Question: I'm trying to do a check that will determine if the local Windows guest account is turned on or off.
As far as I can tell the only place the the on/off setting has any impact is in the Local Security Policy setting "Deny log on locally".
An acceptable workaround would be any check that can determine if the built-in guest account is capable of being displayed during the log-in screen. That question is really the only thing my method needs to know. Thanks in advance.
Edit for clarification:

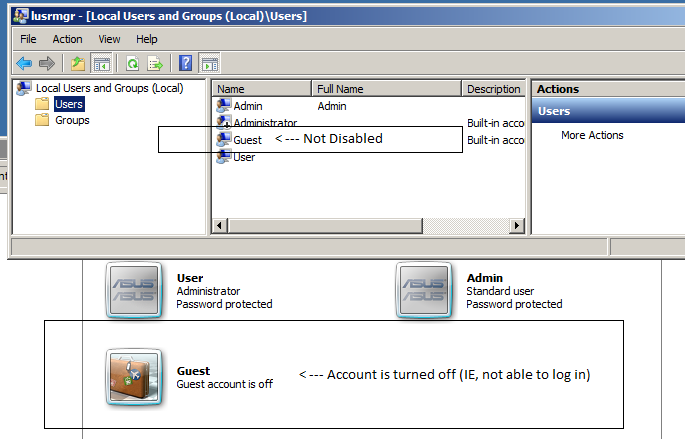
Answer: This question was answered by <URL>:
Since I'm really only trying to determine the status of this setting (as opposed to editing it), the solution provided was to export the security policy using secedit.
'''
secedit.exe /export /cfg %temp%\UserRights.inf /areas User_Rights /log %temp%\UserRights.log
'''
Produces a CFG which will contain a line with the relevant "Deny log on locally" list:
'''
SeDenyInteractiveLogonRight = Guest
'''
For a lot of domain computers this will probably include ASPNET as well (I recall seeing people looking for the same solution specifically to filter out ASPNET). When ASPNET or other accounts are present the output is comma separated
'''
SeDenyInteractiveLogonRight = ASPNET,Guest,AnotherUser
'''
AverageJoe was even kind enough to inform me that this policy can be edited with NTrights.exe available in the Windows Resource Toolkit.
If you get any use from this post, please go over and up vote his answer at Technet as he apparently spent over an hour looking for this solution. Thanks Joe.